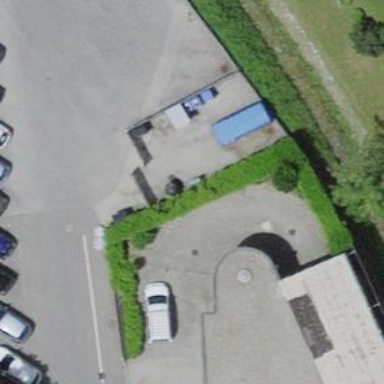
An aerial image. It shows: Recycling container for recycling.